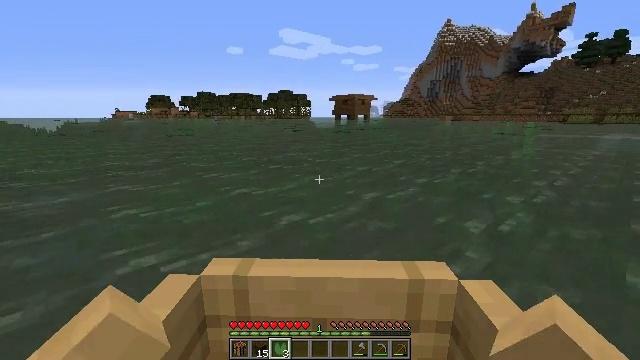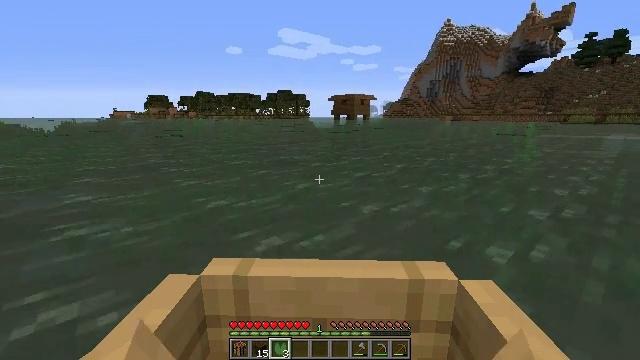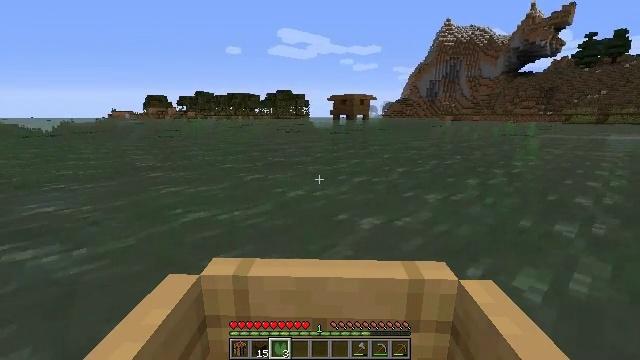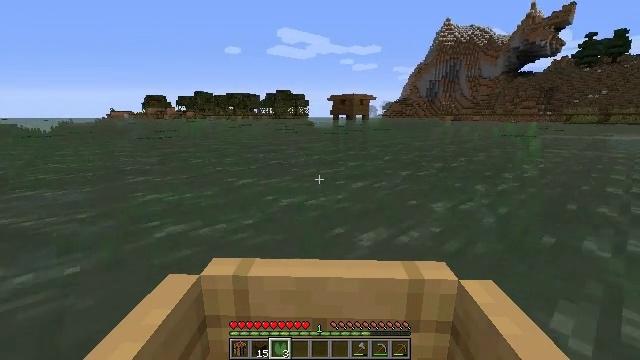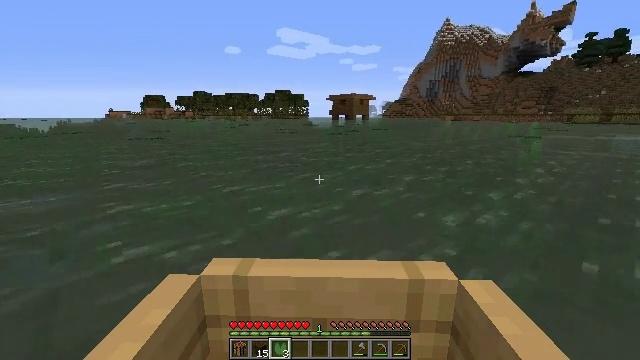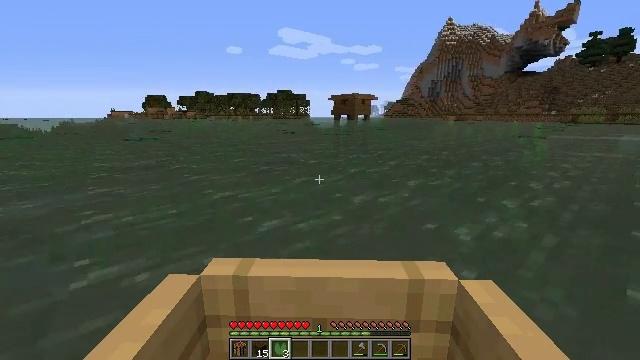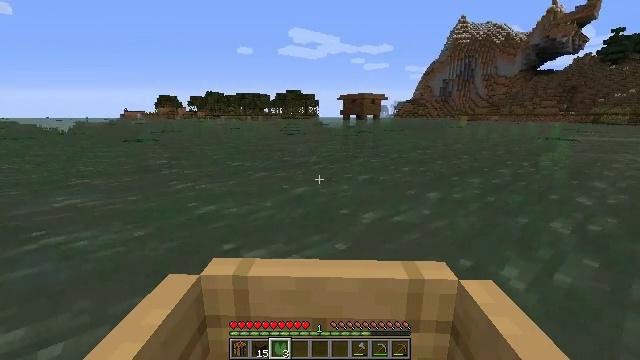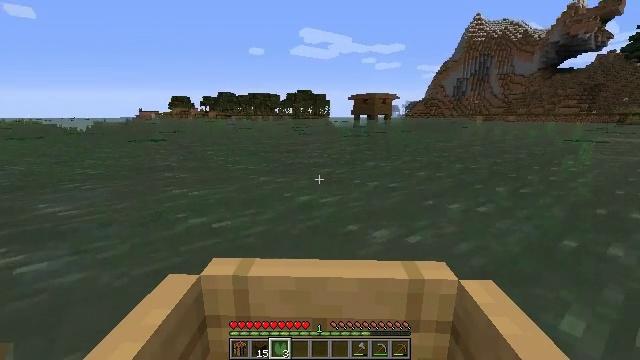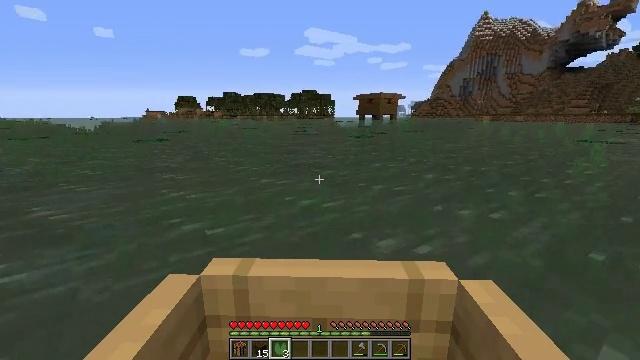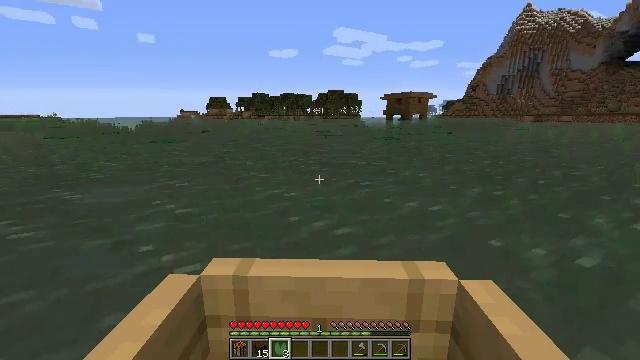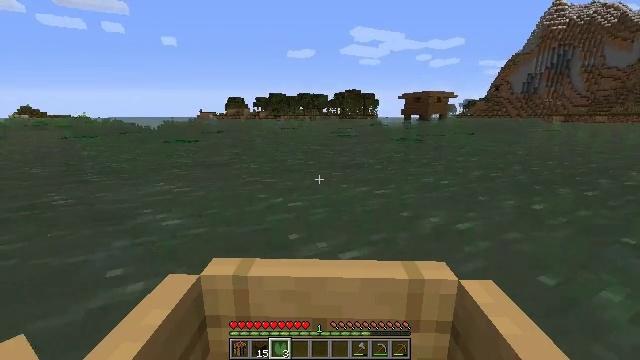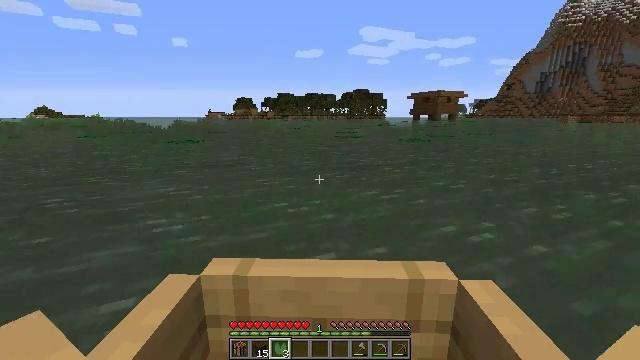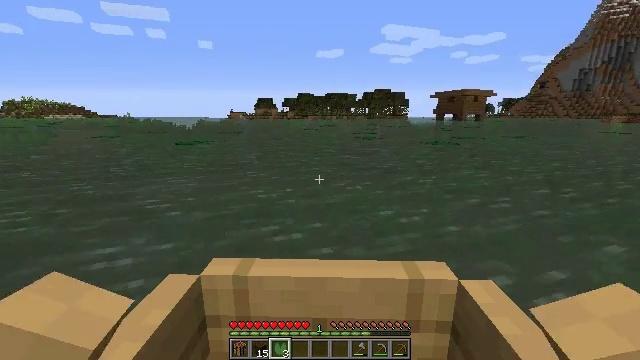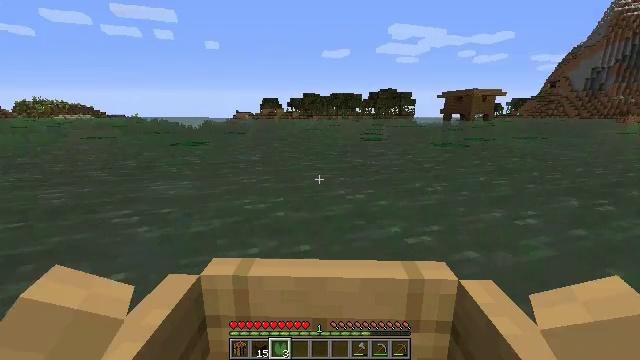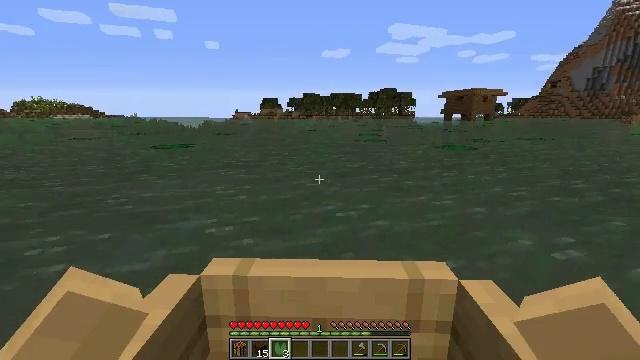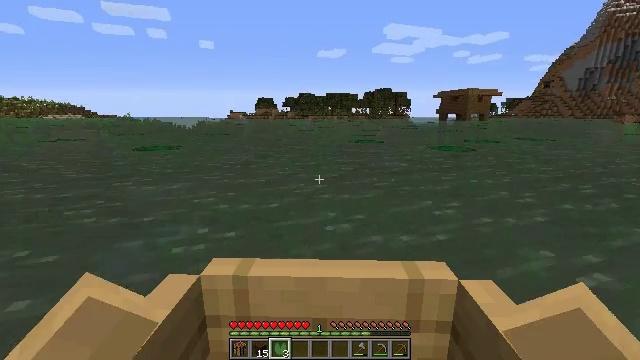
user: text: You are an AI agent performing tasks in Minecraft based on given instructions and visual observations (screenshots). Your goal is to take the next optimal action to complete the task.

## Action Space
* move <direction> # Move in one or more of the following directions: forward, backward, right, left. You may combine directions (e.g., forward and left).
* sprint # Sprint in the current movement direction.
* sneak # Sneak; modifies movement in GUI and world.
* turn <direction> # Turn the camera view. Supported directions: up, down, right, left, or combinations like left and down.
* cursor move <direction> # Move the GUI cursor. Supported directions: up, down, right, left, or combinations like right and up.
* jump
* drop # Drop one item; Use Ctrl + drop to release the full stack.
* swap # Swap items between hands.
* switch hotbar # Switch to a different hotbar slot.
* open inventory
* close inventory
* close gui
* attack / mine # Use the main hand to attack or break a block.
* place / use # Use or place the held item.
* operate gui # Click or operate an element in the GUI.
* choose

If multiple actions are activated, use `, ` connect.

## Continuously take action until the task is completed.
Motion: motion action
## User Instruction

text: Drop a lily pad.
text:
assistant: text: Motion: move forward
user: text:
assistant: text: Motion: move forward
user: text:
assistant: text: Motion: move forward
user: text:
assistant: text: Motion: move forward and move left
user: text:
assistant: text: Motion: move forward and move left
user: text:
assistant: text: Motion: move forward and move left
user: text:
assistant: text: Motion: move forward and move left
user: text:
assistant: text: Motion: move forward and move left
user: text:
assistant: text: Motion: move forward
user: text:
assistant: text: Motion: move forward
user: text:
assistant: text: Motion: move forward and move right
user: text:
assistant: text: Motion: move forward and move right
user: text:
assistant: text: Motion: move forward and move right
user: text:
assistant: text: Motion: move forward and move right
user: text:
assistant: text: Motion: move forward
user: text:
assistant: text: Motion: move forward
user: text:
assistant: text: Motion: move forward
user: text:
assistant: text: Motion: move forward
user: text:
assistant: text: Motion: move forward
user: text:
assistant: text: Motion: move forward
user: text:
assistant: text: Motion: move forward
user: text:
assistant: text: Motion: move forward
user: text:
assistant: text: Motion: move forward and move right
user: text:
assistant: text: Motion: move forward and move right
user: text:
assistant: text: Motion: move forward and move right
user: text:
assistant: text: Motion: move forward and move right
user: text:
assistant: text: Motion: move forward and move right
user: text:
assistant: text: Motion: move forward and move right
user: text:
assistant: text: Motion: move forward
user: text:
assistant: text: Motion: move forward